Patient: sex M, age 69
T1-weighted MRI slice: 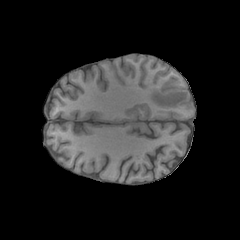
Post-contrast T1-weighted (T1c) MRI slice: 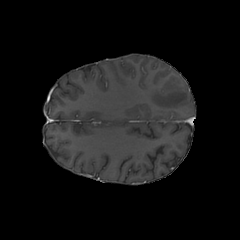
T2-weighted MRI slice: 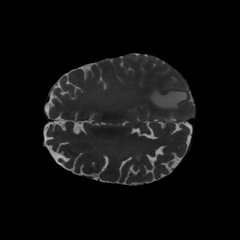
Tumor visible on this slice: yes
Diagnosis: Glioblastoma, IDH-wildtype
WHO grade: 4